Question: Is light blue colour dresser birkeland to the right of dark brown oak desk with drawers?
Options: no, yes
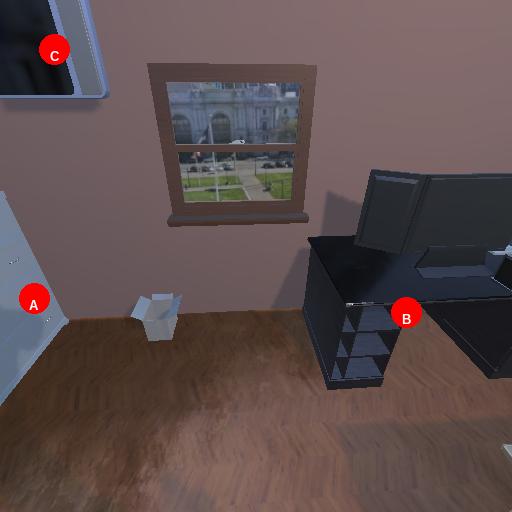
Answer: no